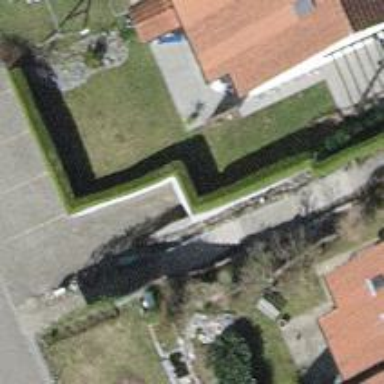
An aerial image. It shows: Hedge barrier.